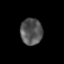
Tissue: lung
Cell type: Endothelial cells
Senescence score: 0.1934
Nuclear area (px): 565
Mean DAPI intensity: 84.674